The image is a wavelet scalogram (time versus scale/frequency) of a rolling-element bearing's vibration signal. Determine the bearing's health state. Answer with exactly one of: normal, inner_race, outer_race, ball.
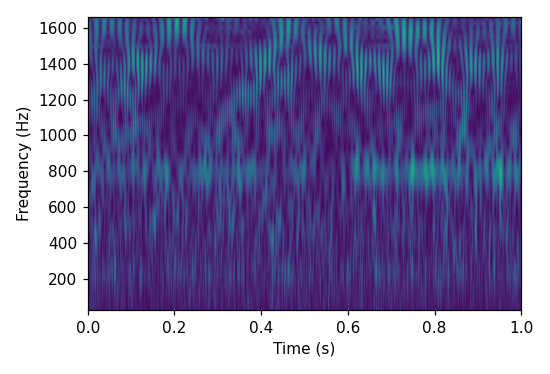
Answer: normal